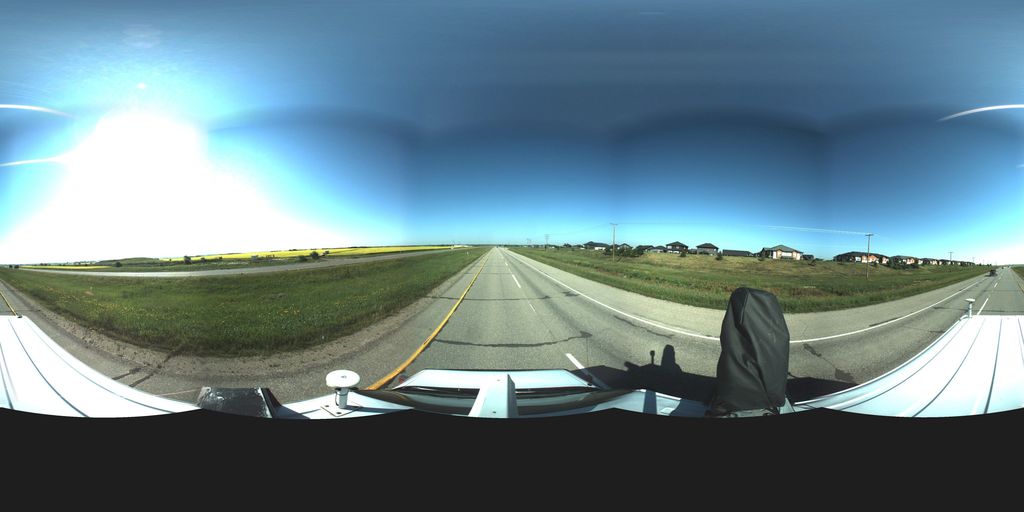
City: saskatoon